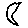
Label: moon